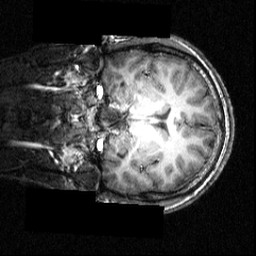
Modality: T1w
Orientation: coronal
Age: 19
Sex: male
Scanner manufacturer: siemens
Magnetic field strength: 3.951 T
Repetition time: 1.5 s
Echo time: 0.00335 s